Field crop: maize
Growth stage: 2
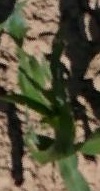
Species: maize